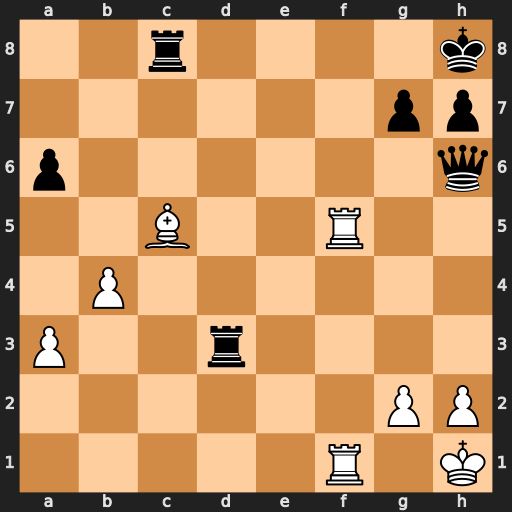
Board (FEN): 2r4k/6pp/p6q/2B2R2/1P6/P2r4/6PP/5R1K
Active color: w
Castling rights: -
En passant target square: -
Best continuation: Rf8+ Rxf8 Rxf8#